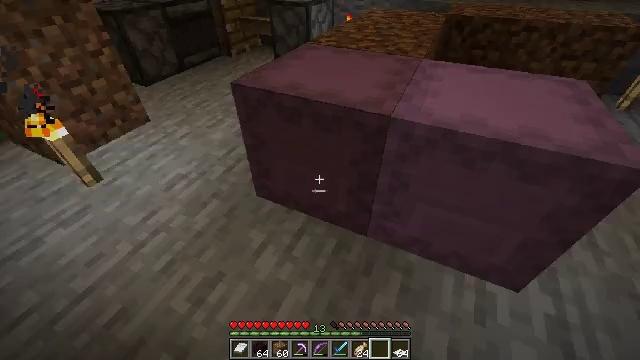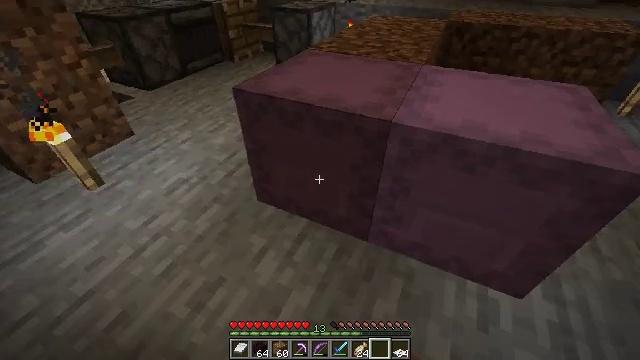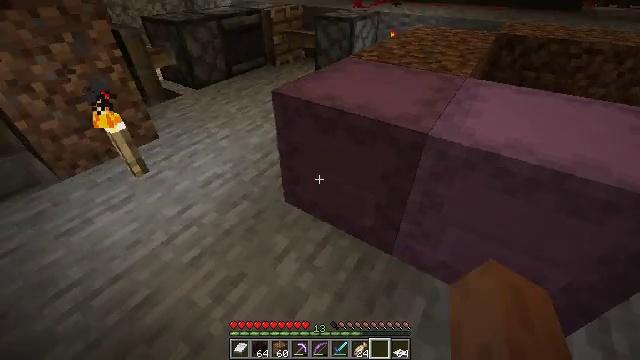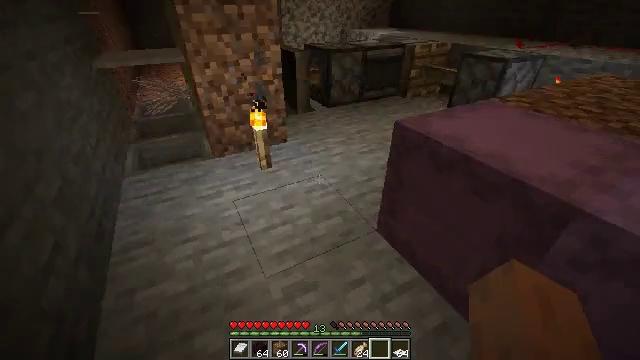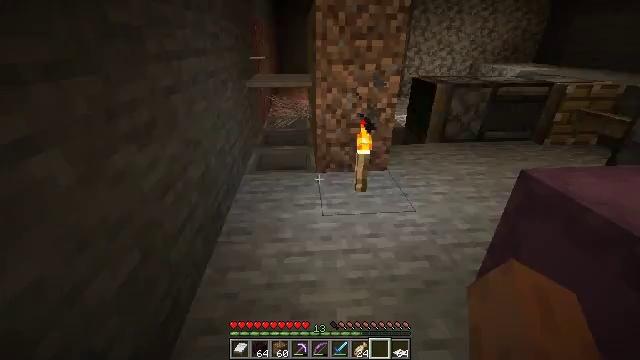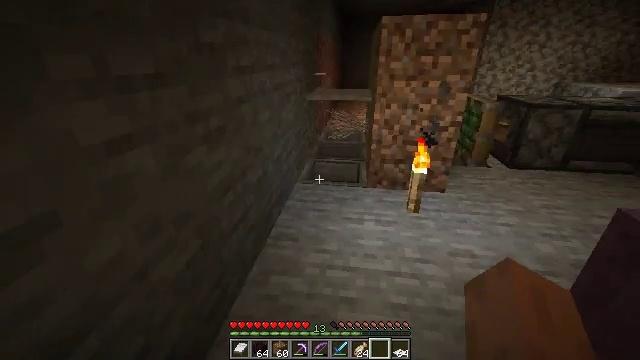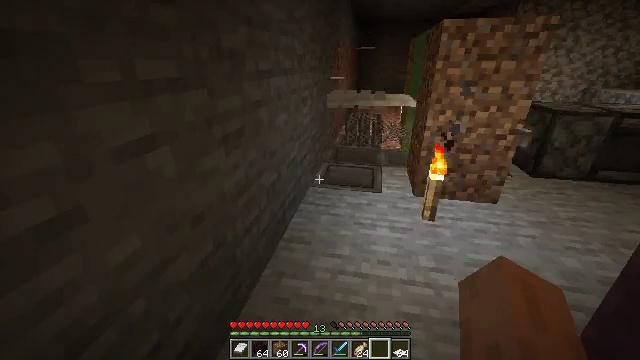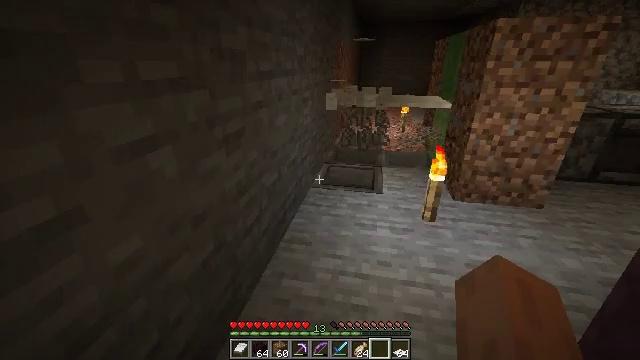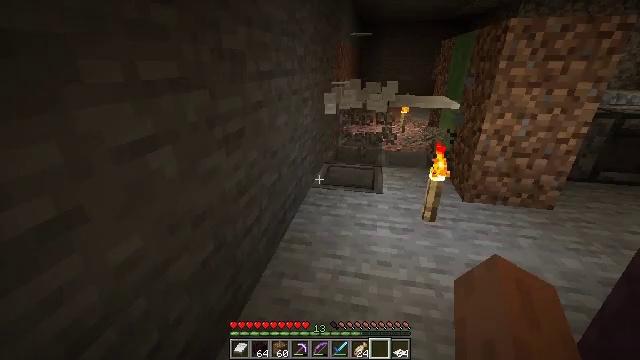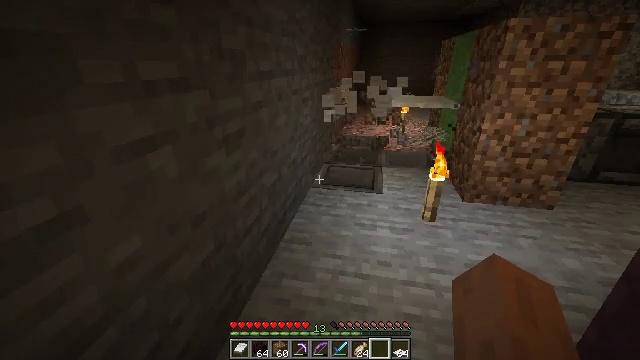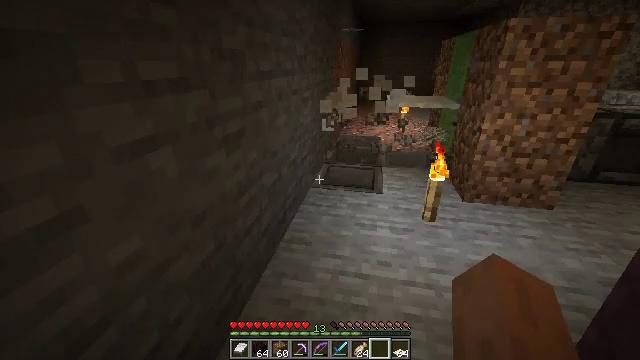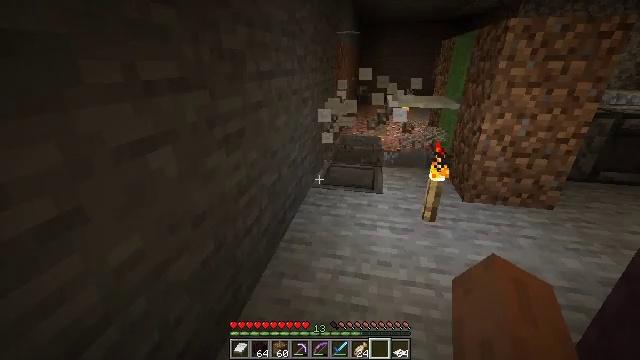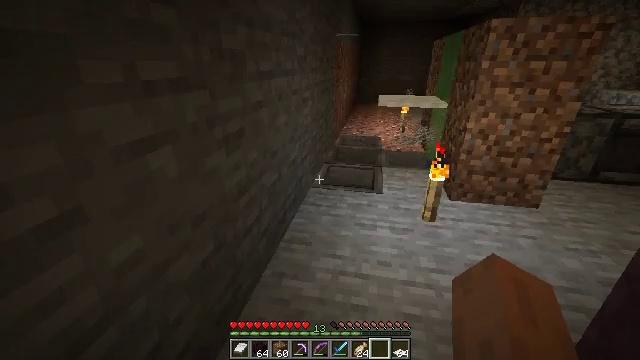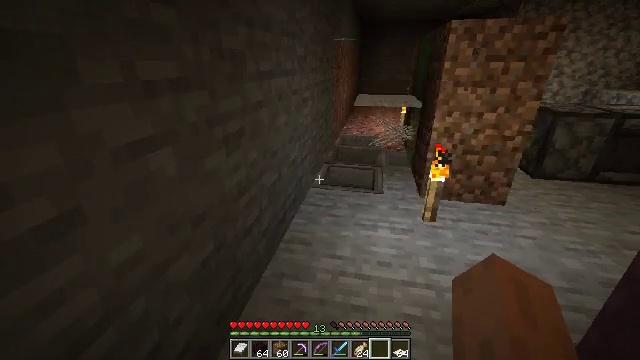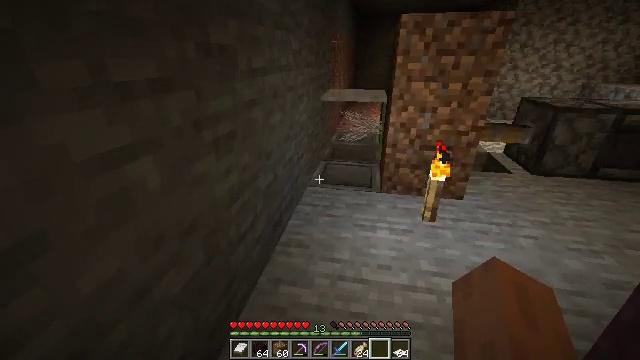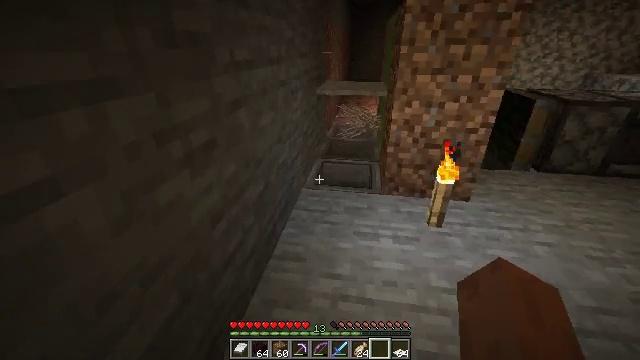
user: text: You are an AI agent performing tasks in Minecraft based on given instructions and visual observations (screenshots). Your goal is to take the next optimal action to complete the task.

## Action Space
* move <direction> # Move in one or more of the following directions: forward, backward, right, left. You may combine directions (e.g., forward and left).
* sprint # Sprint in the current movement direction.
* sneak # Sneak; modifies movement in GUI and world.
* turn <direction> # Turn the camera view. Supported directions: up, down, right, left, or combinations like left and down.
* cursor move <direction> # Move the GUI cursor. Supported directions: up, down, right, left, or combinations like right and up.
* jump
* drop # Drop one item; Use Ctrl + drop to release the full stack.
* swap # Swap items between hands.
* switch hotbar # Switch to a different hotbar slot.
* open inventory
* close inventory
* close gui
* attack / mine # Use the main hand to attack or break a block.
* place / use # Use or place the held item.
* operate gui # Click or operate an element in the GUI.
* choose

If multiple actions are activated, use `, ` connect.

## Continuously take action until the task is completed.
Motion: motion action
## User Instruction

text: Collect the shulker box to move it.
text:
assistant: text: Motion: turn up
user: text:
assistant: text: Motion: turn left and up
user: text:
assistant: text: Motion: turn left and up
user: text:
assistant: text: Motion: turn left and up
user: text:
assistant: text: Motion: turn left and up
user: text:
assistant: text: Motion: turn left
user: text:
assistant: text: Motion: no_op
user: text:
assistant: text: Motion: no_op
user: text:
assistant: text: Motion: no_op
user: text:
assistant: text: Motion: no_op
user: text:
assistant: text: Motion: no_op
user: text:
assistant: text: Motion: no_op
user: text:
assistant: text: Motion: move forward
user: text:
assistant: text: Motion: move forward, turn down
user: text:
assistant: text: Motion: move forward, turn right and down
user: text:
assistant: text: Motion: move forward, turn right and down
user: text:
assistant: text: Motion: move forward, turn down
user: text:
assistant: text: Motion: move forward, turn down
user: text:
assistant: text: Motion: move forward, turn down
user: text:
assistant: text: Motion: move forward
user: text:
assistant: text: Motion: move forward
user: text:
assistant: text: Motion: move forward
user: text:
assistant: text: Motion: no_op
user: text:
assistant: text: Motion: no_op
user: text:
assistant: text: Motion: no_op
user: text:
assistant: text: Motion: no_op
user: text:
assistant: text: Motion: no_op
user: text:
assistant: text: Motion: turn down
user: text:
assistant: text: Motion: turn left and down
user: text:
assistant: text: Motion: turn down